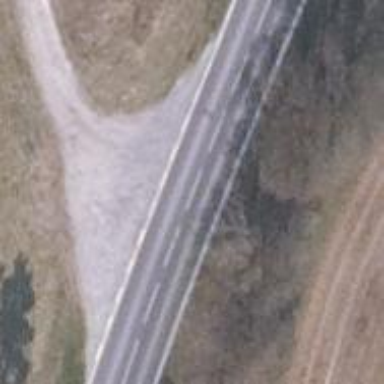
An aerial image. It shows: Secondary road with asphalt surface.